Interaction volume radius: 5 \u00c5
Interaction volume height: 35 \u00c5
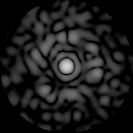
Disorder parameter: 0.805